Question: Now I need to draw a new 'Canvas' in an existent 'Canvas' (the 'Canvas'), like 'Bitmap''s works.
The logic is this:
- 'Sprite''Sprite''LinkedList<Sprite> nodes'- If don't have nodes ('nodes = null') then, will draw the '(Bitmap) Sprite.image' directly to parent canvas, received on 'update' method, like ():'''
public void update(Canvas canvas){
if(this.nodes == null){
canvas.drawBitmap(this.image, ...);
}
...
}
'''
- If it have nodes, I need create a new 'Canvas', draw nodes bitmap on this, and draw the new 'Canvas' on parent 'Canvas'. This don't works, but the idea is like this:'''
public void update(Canvas canvas){
...
else { // this.nodes != null
Canvas newCanvas = new Canvas();
for(Sprite node: this.nodes){
node.update(newCanvas);
}
// Canvas working like Bitmap! (?)
canvas.drawCanvas(newCanvas, this.x, this.y, this.paint);
}
}
'''
: well, I have a 'Sprite' called 'CarSprite'. The 'CarSprite' have a private class called 'WheelSprite extends Sprite'. The 'CarSprite' implements two nodes () of 'WheelSprite', that will be positioned in the 'CarSprite' to seems the whell of car. So far, no problem.
But if 'CarSprite' is affected by a devil one object in the level, this will be turn . I will do, for instance, 'objectOfCarSprite.paint.setAlpha(127);'. The problem is, if I do it (), only the car bitmap will turn transparent, but not the well, because it is drawed to global 'Canvas' object.
: currently, I'm getting the parent (of parentN...) 'Paint' object alpha, and with some math, I get a transparent solution to wheel that works almost as well I need, but if, for instance, the 'WheelSprite' object is over car bitmap, is possible to see the of car, like picture.
Exists a better way to do , or only ?

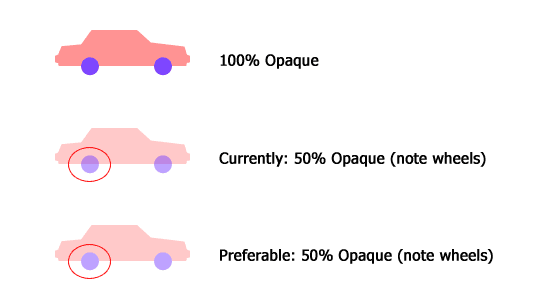
Answer: I do it. But is very slow, but works fine.
'''
final Bitmap split = Bitmap.createBitmap(GameActivity.screenWidth,
GameActivity.screenHeight,
Bitmap.Config.ARGB_8888);
final Canvas subCanvas = new Canvas(split);
for(final Sprite sprite: this.nodes) {
sprite.update(subCanvas);
}
canvas.drawBitmap(split, this.x, this.y, this.paint);
'''
1. First we need have a Canvas object (here just canvas);
2. After, we need make a Bitmap where we will draw. This need get a width and height from current canvas. I used a shortcut on this case;
3. Next, we need make a new Canvas, it will be passed to Sprite.nodes;
4. After all, we need draw the bitmap on global canvas;
: this works very well, but affect to much the speed.